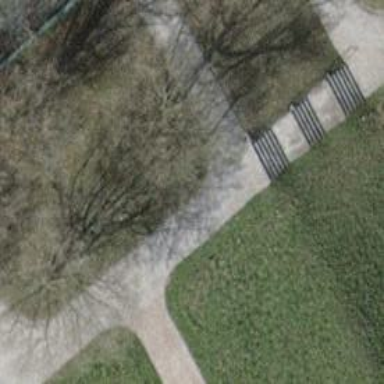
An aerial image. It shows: Set of steps on the road.